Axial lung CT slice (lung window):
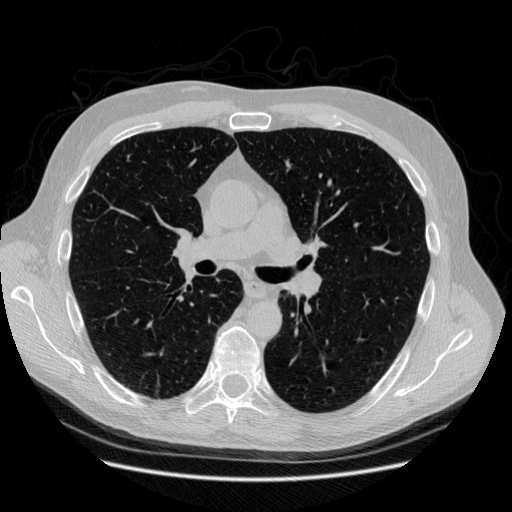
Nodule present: no